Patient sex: M
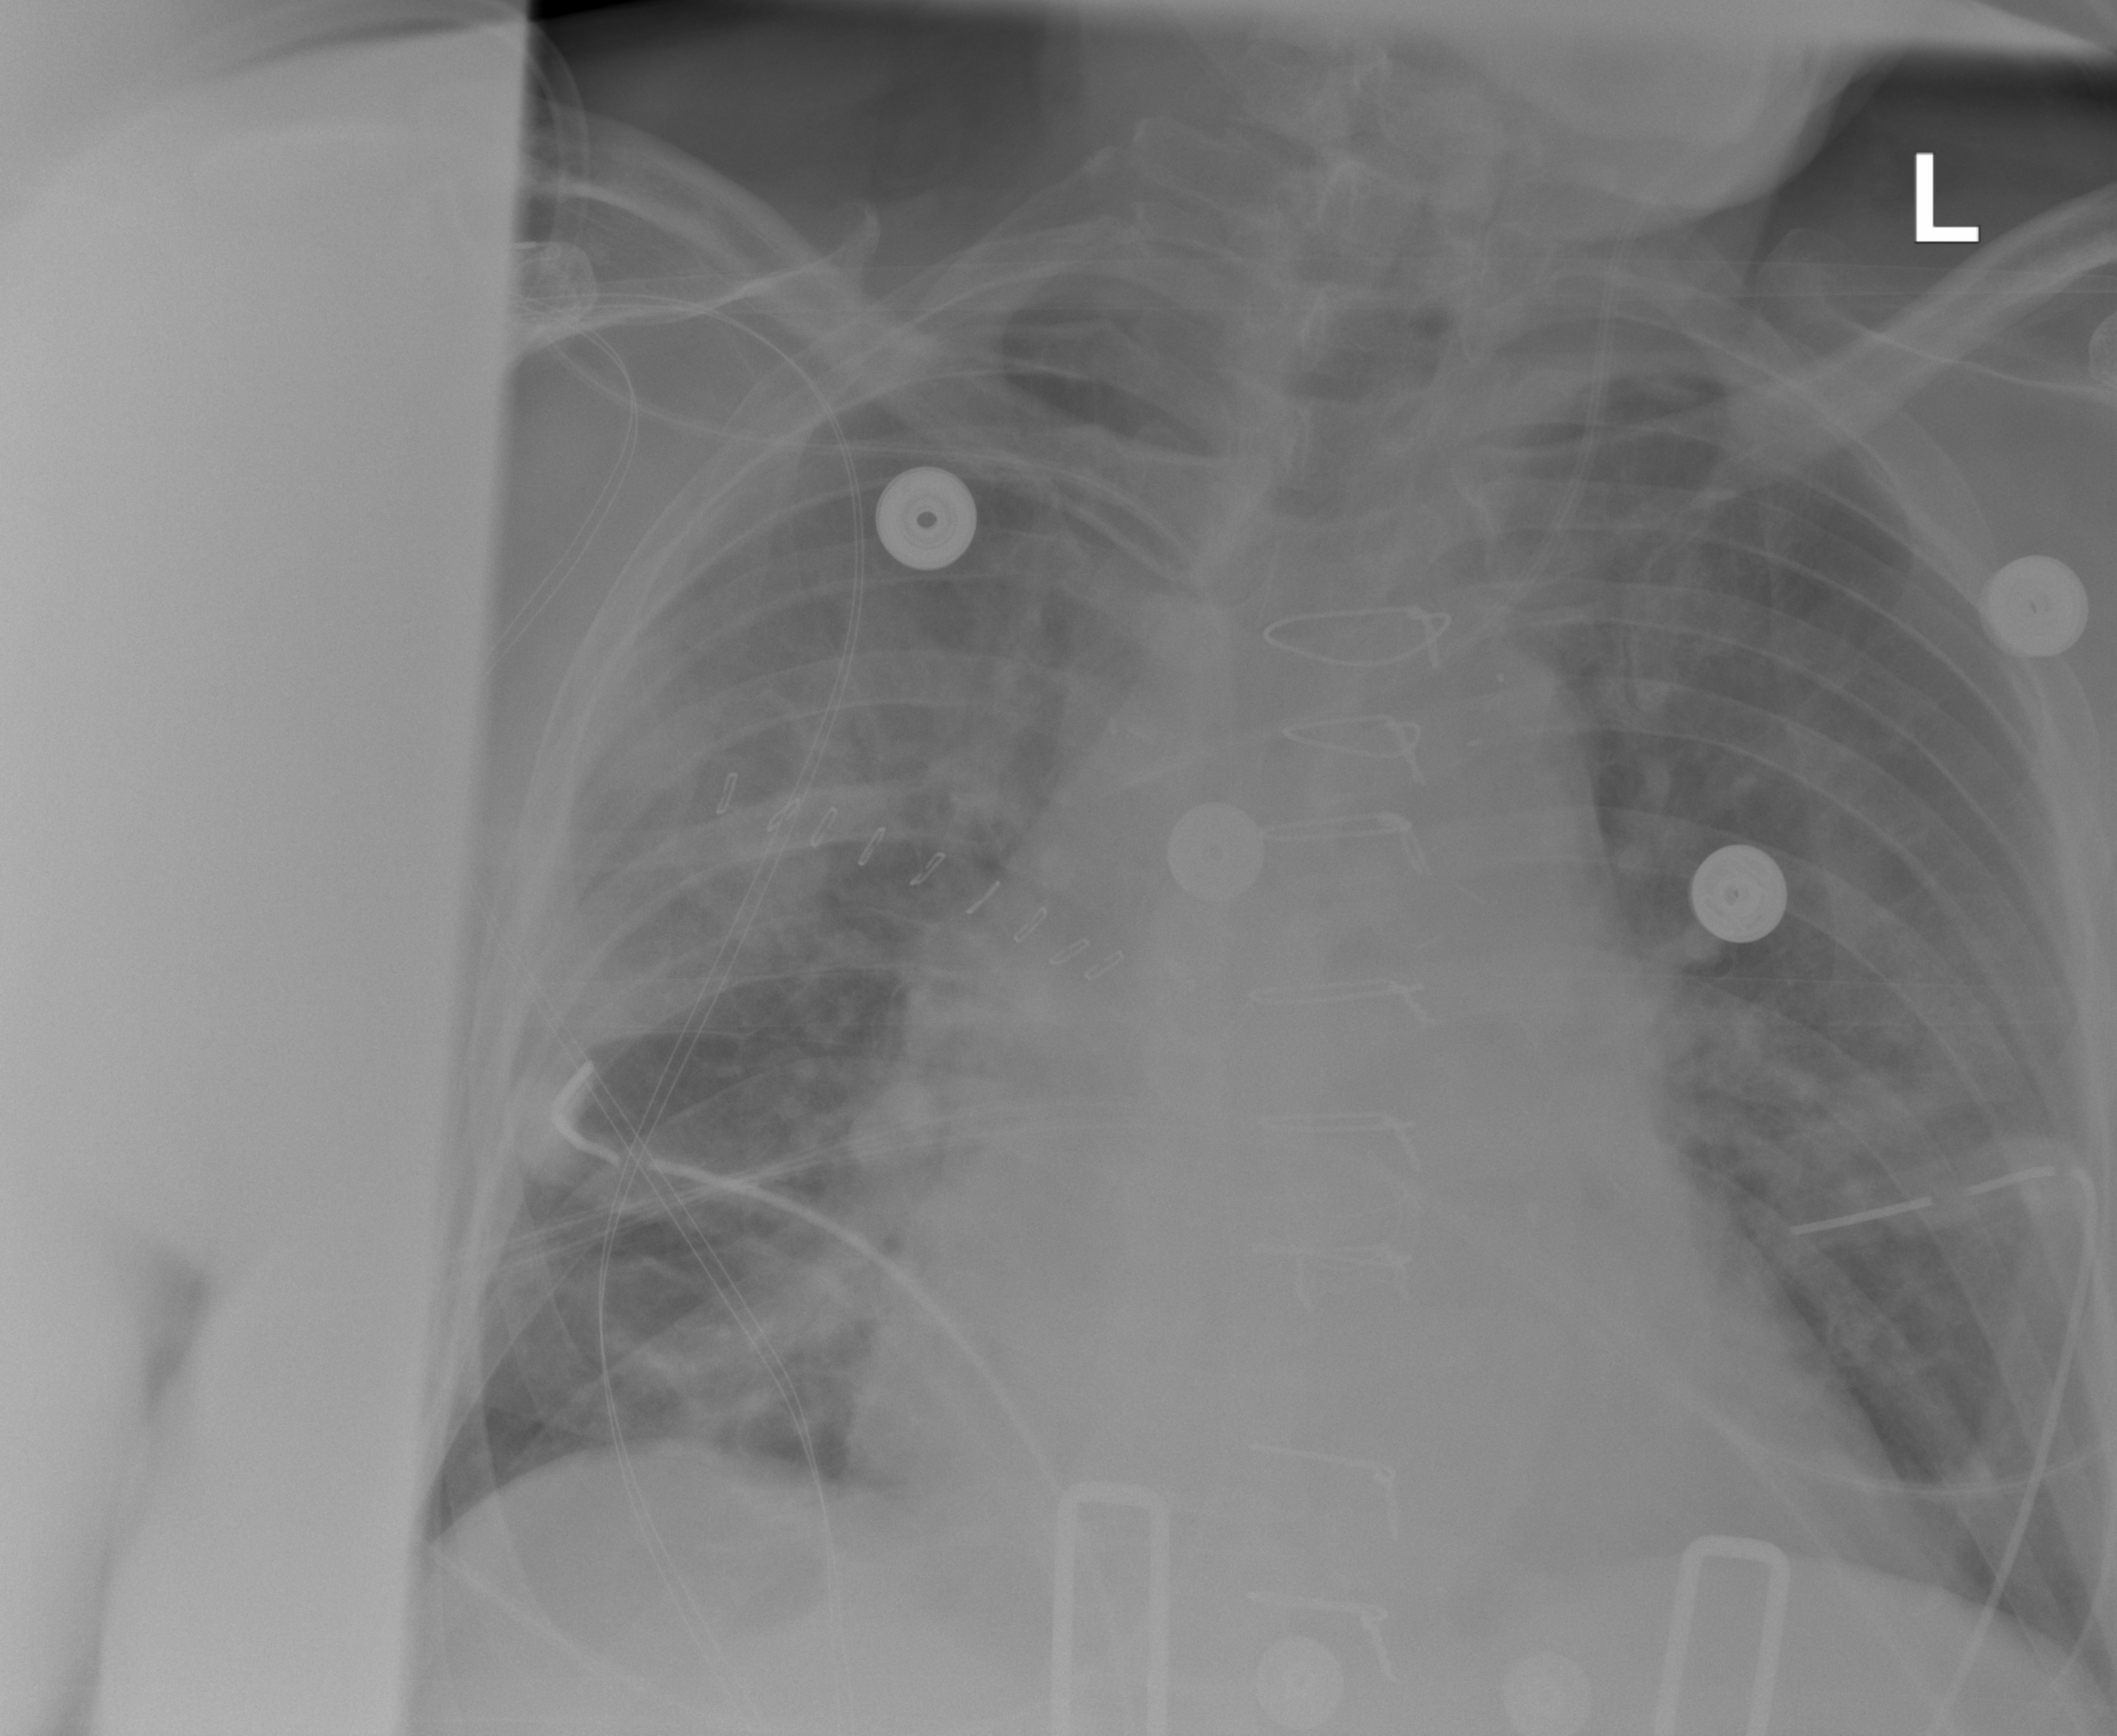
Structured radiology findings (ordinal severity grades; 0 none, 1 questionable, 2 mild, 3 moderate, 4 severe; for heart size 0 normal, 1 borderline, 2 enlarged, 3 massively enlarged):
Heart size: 1
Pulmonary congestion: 3
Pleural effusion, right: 0
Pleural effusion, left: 0
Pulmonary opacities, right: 2
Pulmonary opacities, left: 2
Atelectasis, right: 2
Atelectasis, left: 2